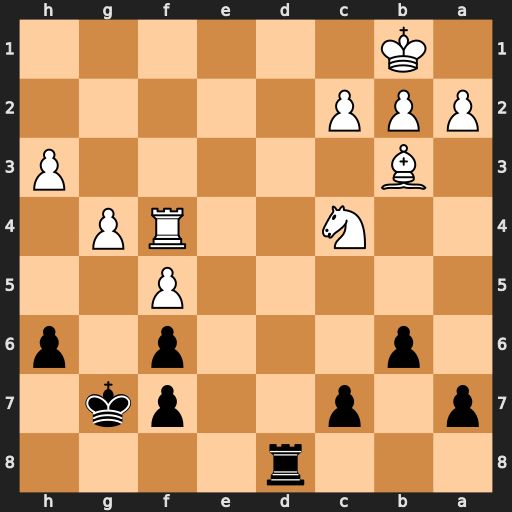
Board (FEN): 3r4/p1p2pk1/1p3p1p/5P2/2N2RP1/1B5P/PPP5/1K6
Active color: b
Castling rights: -
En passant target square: -
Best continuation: Rd1#